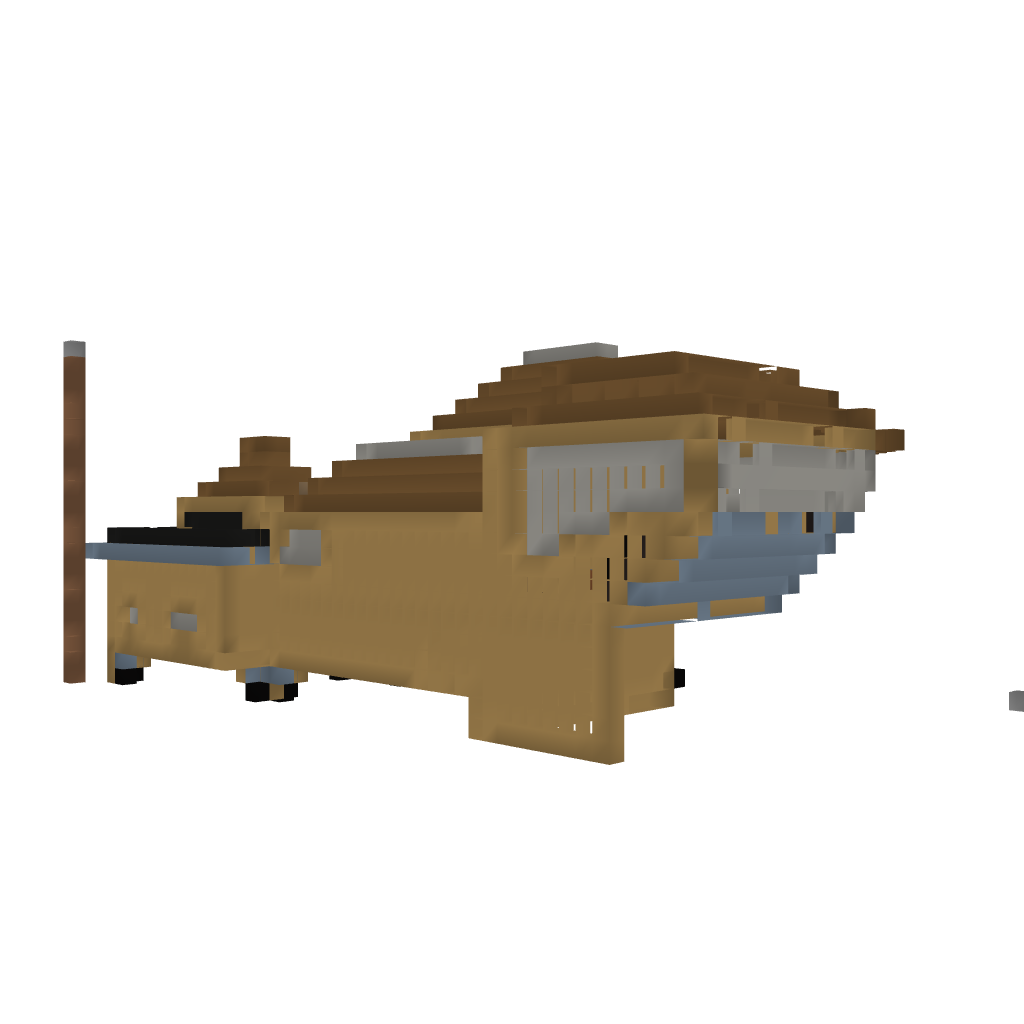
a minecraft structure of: Survival Wooden House